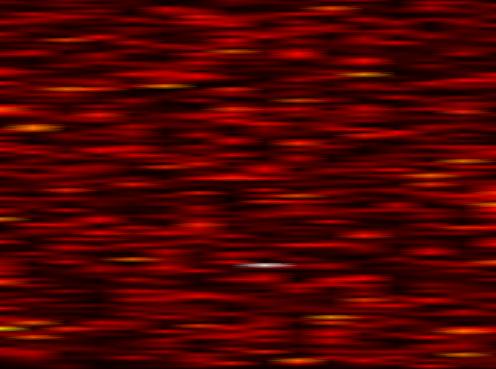
Label: FOFDM